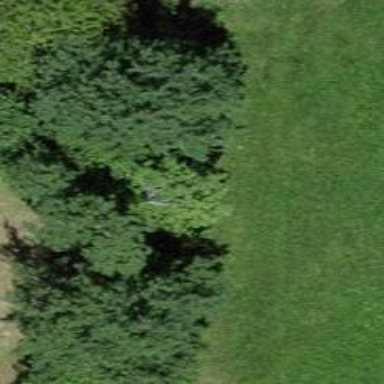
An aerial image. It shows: Row of trees in natural setting.